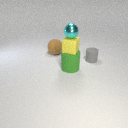
large brown rubber sphere to the left of large green rubber cylinder